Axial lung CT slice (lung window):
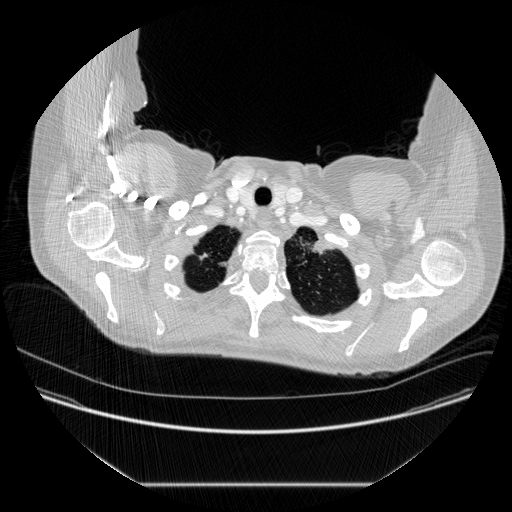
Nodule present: no